Question: I'm trying to allow wrapping of the text in a Gtk.CellRendererText but I have small problem:

Those rows are very large.
The only code I changed was this:
'''
cell = Gtk.CellRendererText(markup=0)
cell.set_property("wrap_mode", Pango.WrapMode.WORD)
cell.set_property("wrap_width", 20)
'''
And that makes it wrap, but it also seemed to make this visual issue appear
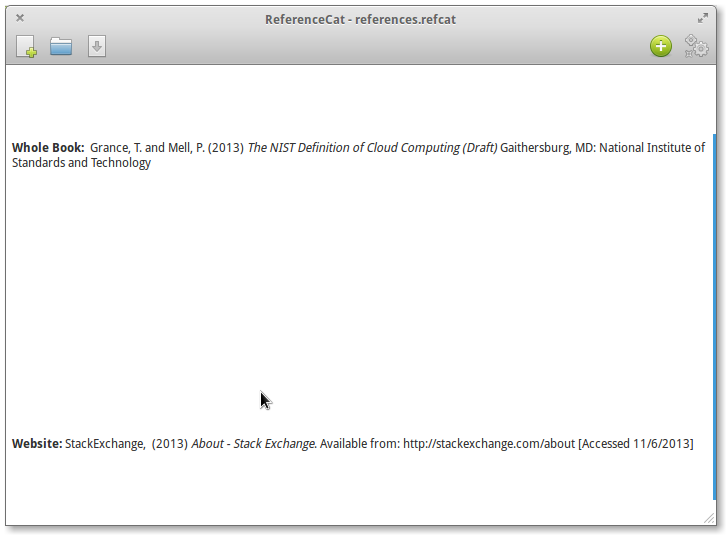
Answer: I seem to remember reading something about this on a blog at planet gnome quite a while ago. From what I remember there is something to do with the height-for-width drawing model that means when wrapping is enabled GtkLabel etc request enough height to reflow the text for wrap-width even if there is more horizontal space available which leaves loads of empty space when the width is wider. There was a fix but I'm afraid I can't remember it at the moment, I'll try and find the original post later.
I've tried but I can't find the post, however having read some more I'm pretty sure this is the problem. There is some discussion related to GtkTable doing similar things at <URL> I've a nasty feeling the fix I can't remember properly might have been to turn off wrapping. I guess it would be possible to get a notification when the column width changes and make wrap-width the correct width for that value but that's a bit of a pain.
If you can live with the column being a fixed width, set the 'expand' property of the column to 'False' and the 'fixed-width' property to 'True' then set the 'wrap-width', 'width-chars' and 'max-width-chars' properties of the renderer all to the same value then the text wraps without any extra space.